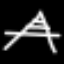
Label: The Eiffel Tower